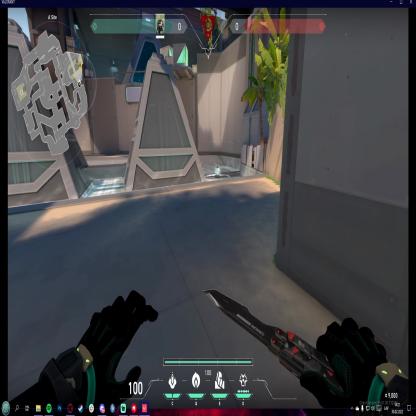
Label: planted spike